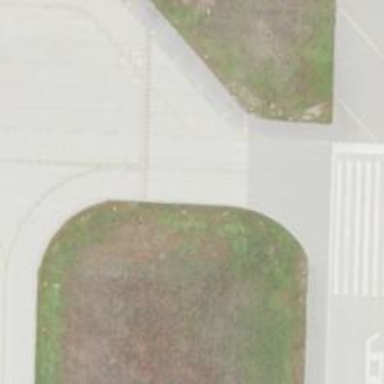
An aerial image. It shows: View of taxiway at the airport.